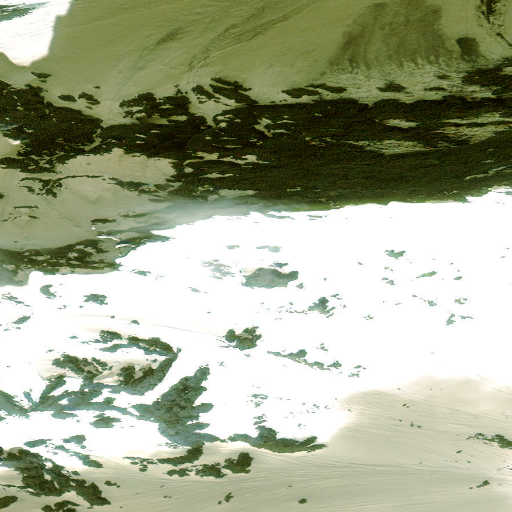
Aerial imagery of mountain in Alaska named Arkose Peak containing only unknown